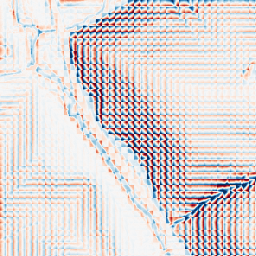
Category: wavelet
Decomposition family: wavelet_dwt
Decomposition parameters: wavelet: haar
level: 3
Upsampling method: sinc_hamming
Upsampling parameters: scale: 4
kernel_size: 8
Upsampling scale: 4